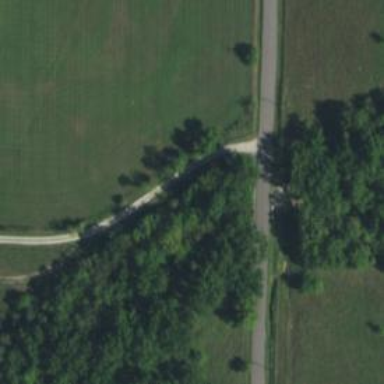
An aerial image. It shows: Tertiary road.